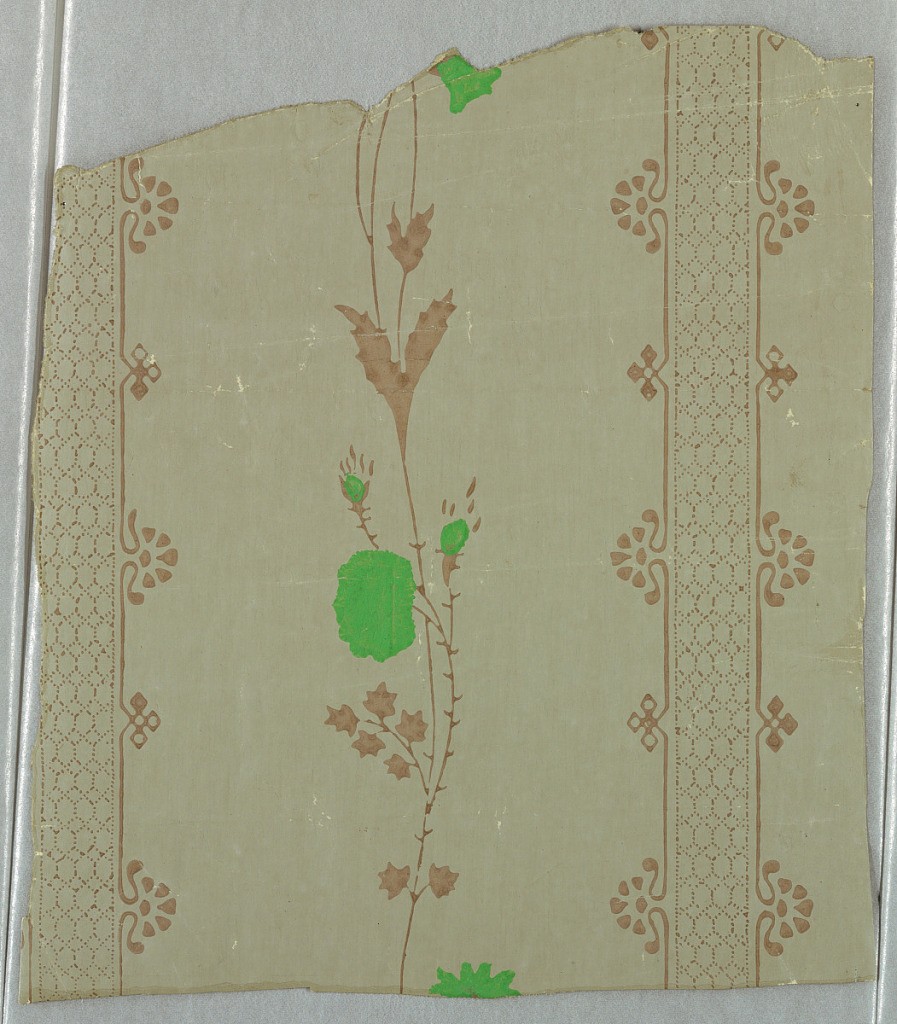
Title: Sidewall
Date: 1890–1900
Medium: Machine-printed
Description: Vertical rectangle. Portion of one width, with wide band set with slender vine, flanked by narrow diapered bands edged with geometric motifs.